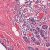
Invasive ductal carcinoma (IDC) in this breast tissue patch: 1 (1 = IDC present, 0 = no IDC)